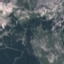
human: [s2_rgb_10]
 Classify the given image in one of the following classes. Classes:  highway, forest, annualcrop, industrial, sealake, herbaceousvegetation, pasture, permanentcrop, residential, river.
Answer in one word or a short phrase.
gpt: HerbaceousVegetation